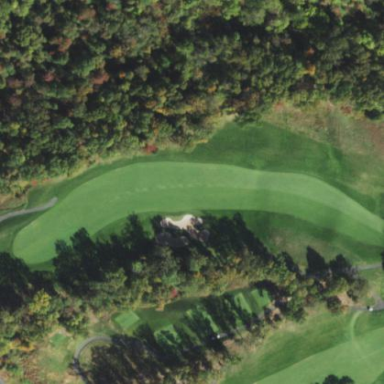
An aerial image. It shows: Rough area in golf course.